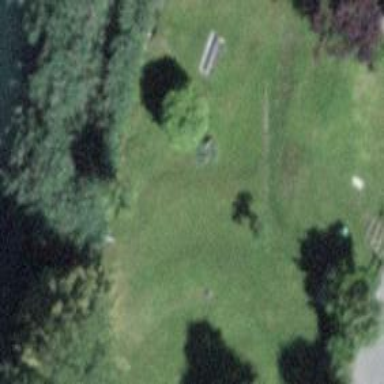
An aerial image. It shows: Brown bench.